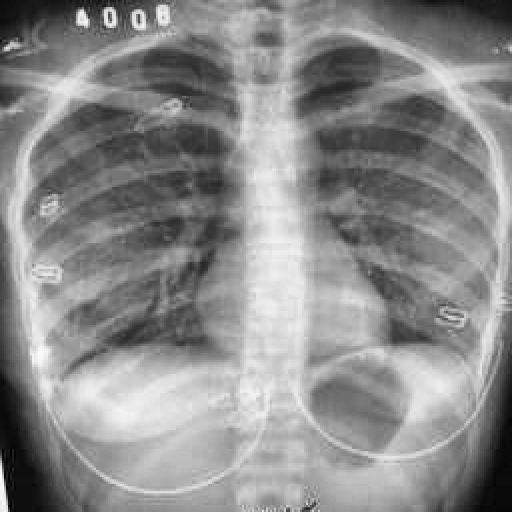
Finding: TUBERCULOSIS